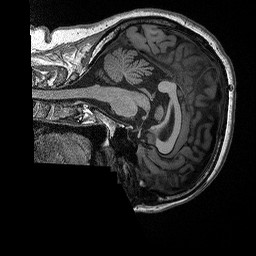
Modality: T1w
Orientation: sagittal
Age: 46
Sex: female
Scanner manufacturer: siemens
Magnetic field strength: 3 T
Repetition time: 2.3 s
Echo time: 0.00298 s